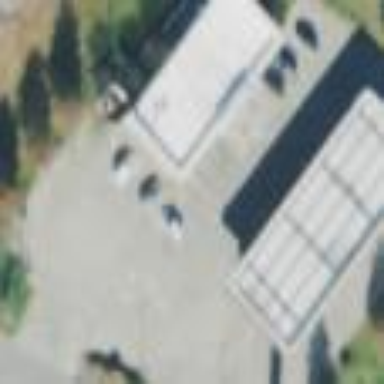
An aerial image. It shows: Parking area with concrete surface.